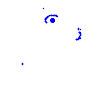
Particle: pion